Question: i want to change layout of fragment when configuration change by using of fragment ..but fragment is overlapping in activity layout so help me for this how to solve this...
and this class file .........
'''
public class Self_funded_1 extends Activity {
@Override
protected void onCreate(Bundle savedInstanceState) {
Self_fragment ls_fragment = new Self_fragment();
// TODO Auto-generated method stub
super.onCreate(savedInstanceState);
setContentView(R.layout.self_funded_category);
Configuration config = getResources().getConfiguration();
FragmentManager fragmentManager = getFragmentManager();
FragmentTransaction fragmentTransaction = fragmentManager
.beginTransaction();
if (config.orientation == Configuration.ORIENTATION_LANDSCAPE) {
/**
* Landscape mode of the device
*/
Log.i("LM", "LM");
ls_fragment = new Self_fragment();
fragmentTransaction.replace(android.R.id.content, ls_fragment);
} else {
/**
* Portrait mode of the device
*/
Log.i("LM", "PM");
PM_self_funded pm_fragment = new PM_self_funded();
fragmentTransaction.replace(android.R.id.content, pm_fragment);
fragmentTransaction.remove(ls_fragment);
fragmentTransaction.hide(ls_fragment);
}
fragmentTransaction.commit();
}
'''
this is xml file for activity..
'''
<LinearLayout xmlns:android="http://schemas.android.com/apk/res/android"
xmlns:tools="http://schemas.android.com/tools"
android:layout_width="fill_parent"
android:layout_height="fill_parent"
android:orientation="horizontal" >
<fragment
android:id="@+id/lm_fragment"
android:name="info.com.forms.Self_fragment"
android:layout_width="0dp"
android:layout_height="match_parent"
android:layout_weight="1" />
<fragment
android:id="@+id/pm_fragment"
android:name="info.com.forms.PM_self_funded"
android:layout_width="0dp"
android:layout_height="match_parent"
android:layout_weight="1" />
'''
this is snap shot ........

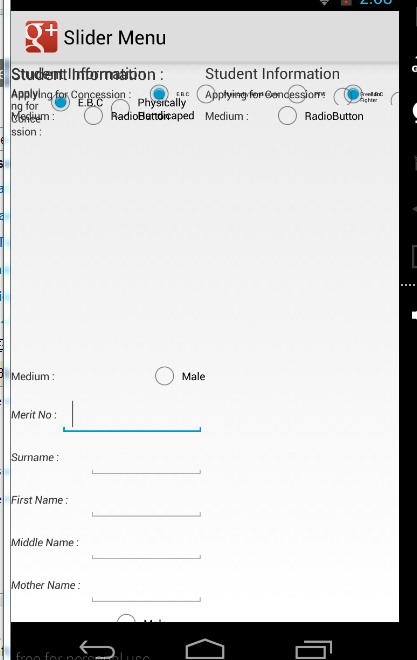
Answer: You're declaring the fragments in the xml and programmactically in the Activity as well. You need to just choose one option.
For example, create two different layout files one for portrait and one for landscape and declare the fragments there then you won't need to do anything special in the Activity.
'''
layout/my-layout
layout-land/my-layout
@Override
protected void onCreate(Bundle savedInstanceState) {
super.onCreate(savedInstanceState);
setContentView(R.layout.my_layout);
}
'''